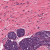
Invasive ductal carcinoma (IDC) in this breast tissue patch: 0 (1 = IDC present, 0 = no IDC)